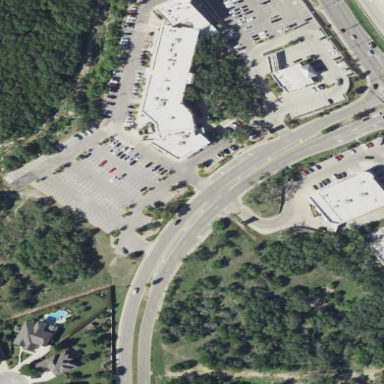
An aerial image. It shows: Retail area.